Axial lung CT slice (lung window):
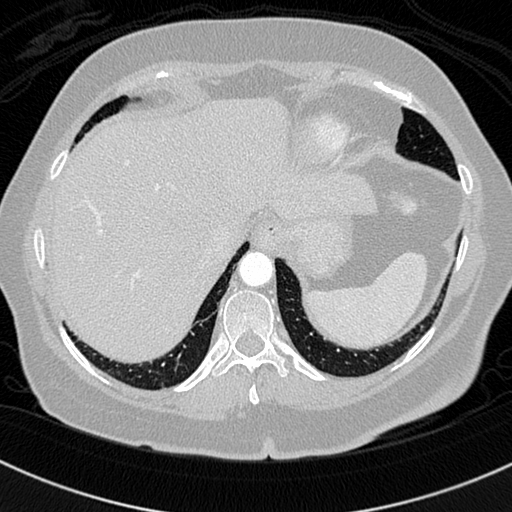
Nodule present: no